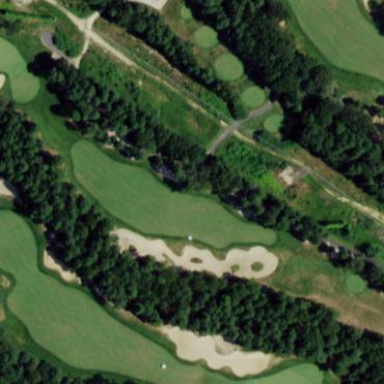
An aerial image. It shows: Golf course with heavy rough terrain.